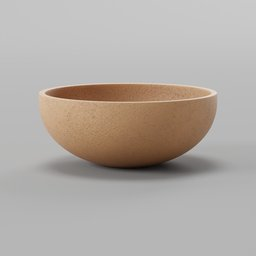
Label: decoration